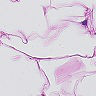
Metastatic tissue present: no